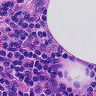
Metastatic tissue present: no